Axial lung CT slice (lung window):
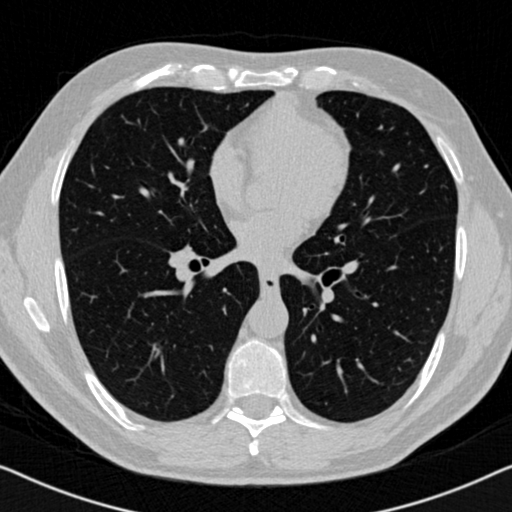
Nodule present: no